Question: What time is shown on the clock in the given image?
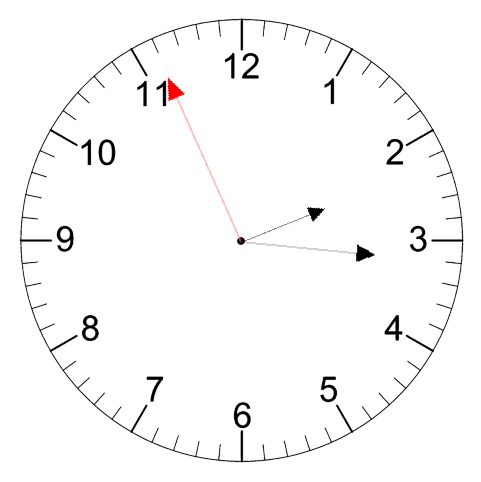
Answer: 02:15:56